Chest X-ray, AP view. Patient: 32 years old, sex F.
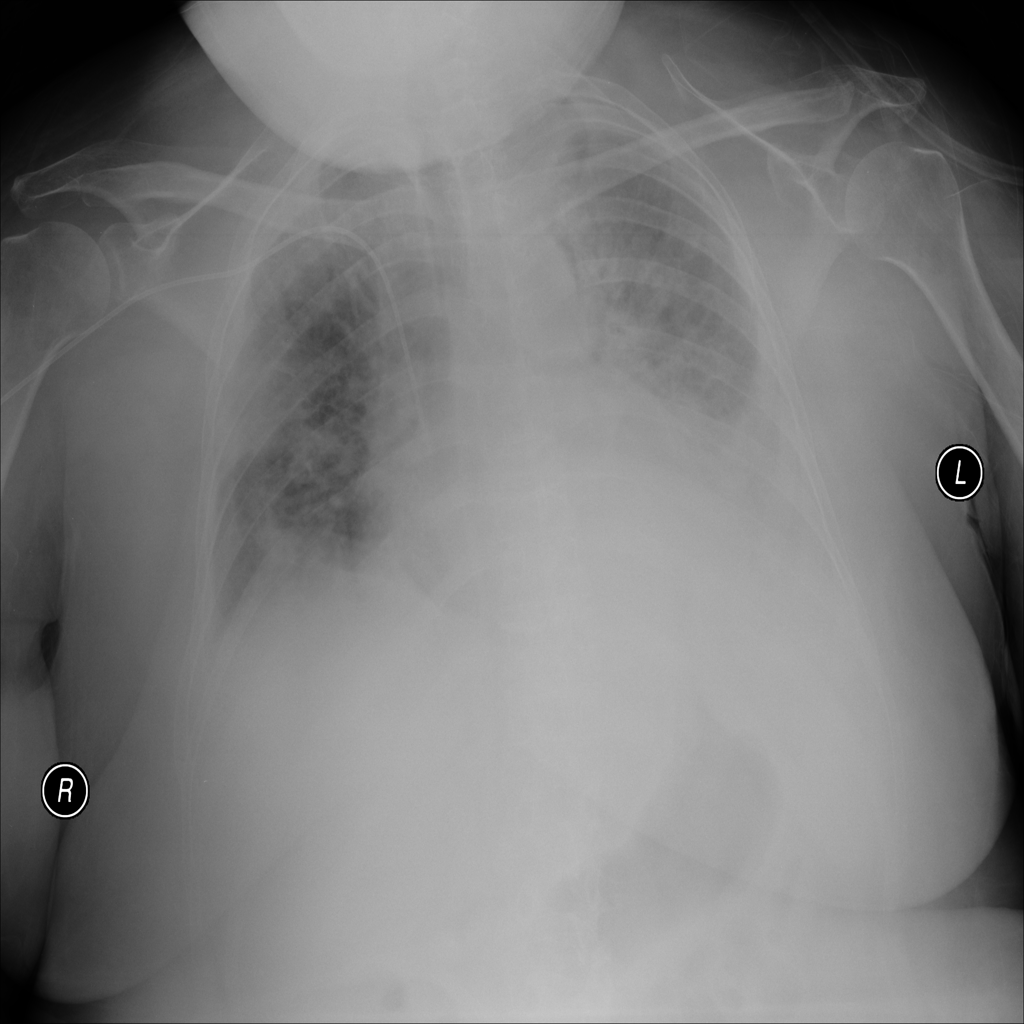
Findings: No Finding